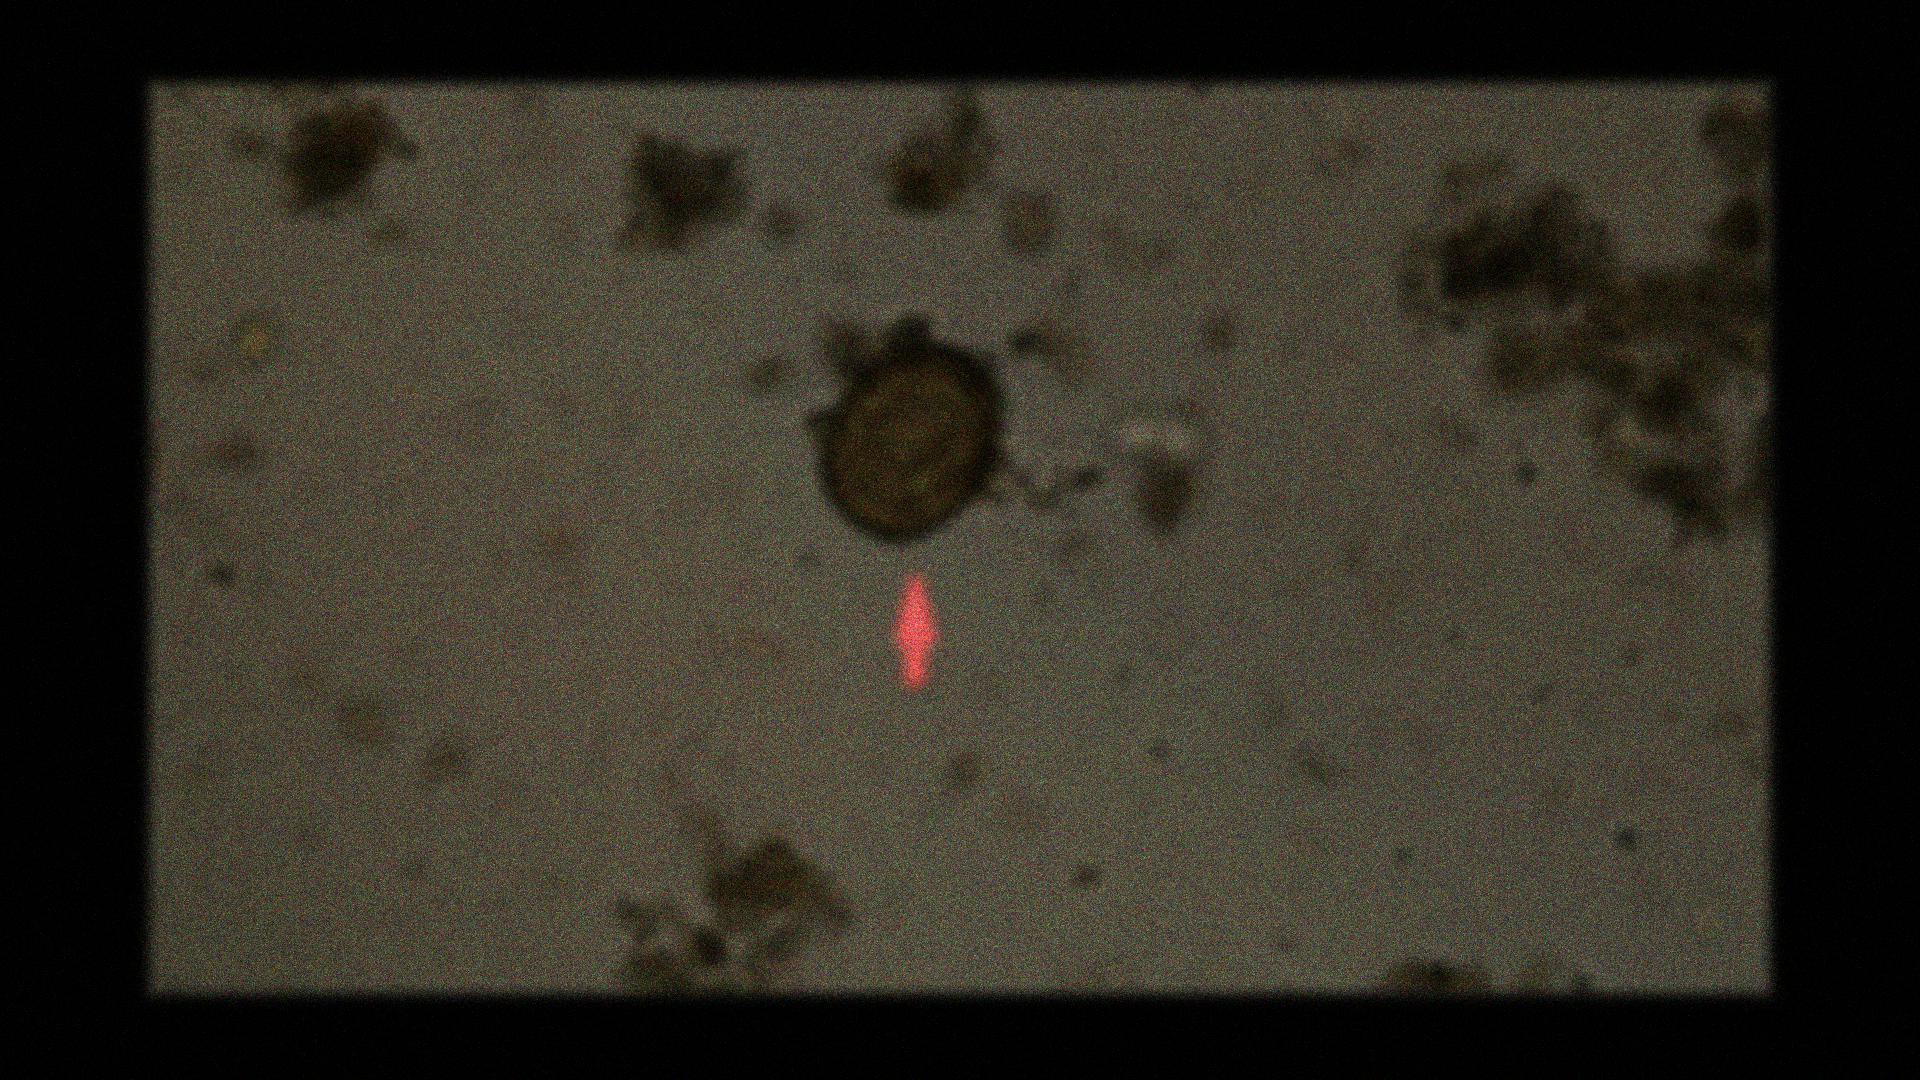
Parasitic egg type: Ascaris lumbricoides